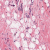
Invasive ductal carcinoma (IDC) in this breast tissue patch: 0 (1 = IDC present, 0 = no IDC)